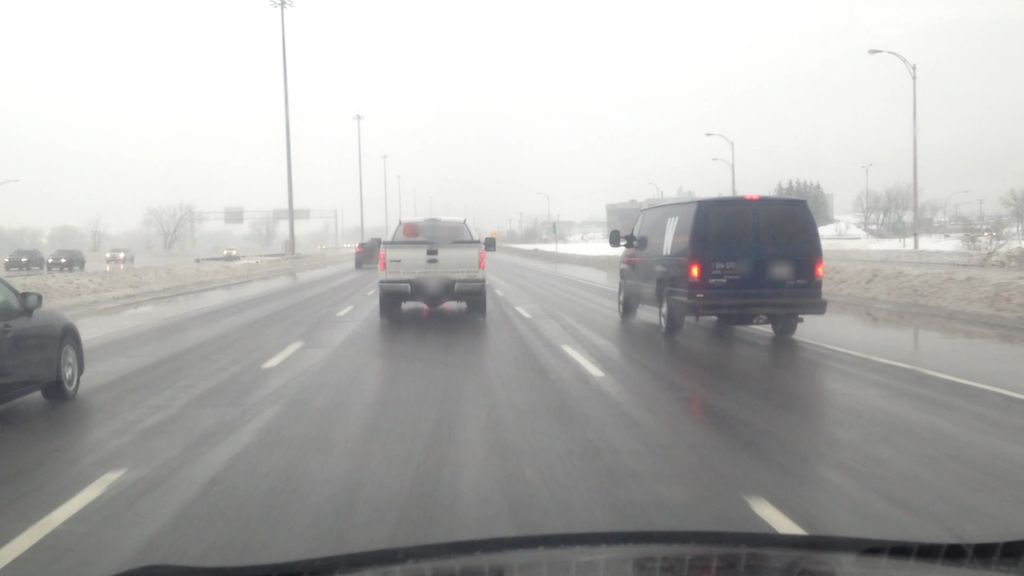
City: montreal